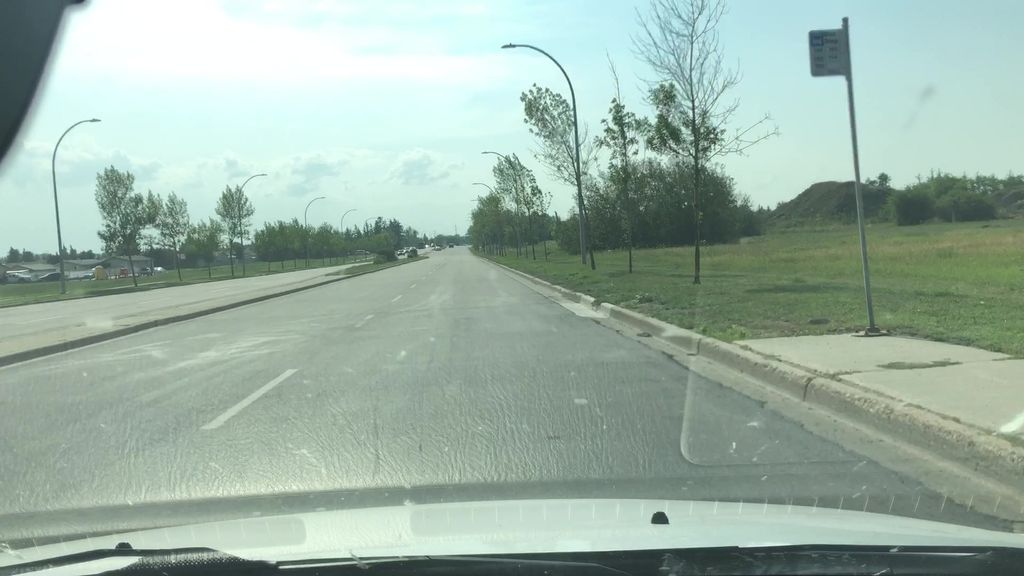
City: edmonton